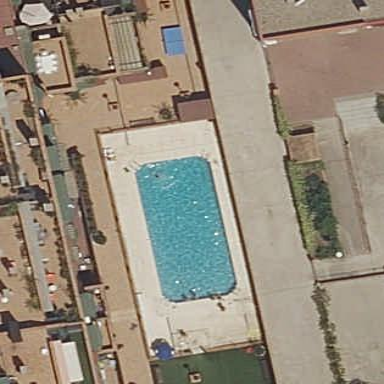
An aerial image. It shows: Swimming pool located in leisure land.